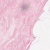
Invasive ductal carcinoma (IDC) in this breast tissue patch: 0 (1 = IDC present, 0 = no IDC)